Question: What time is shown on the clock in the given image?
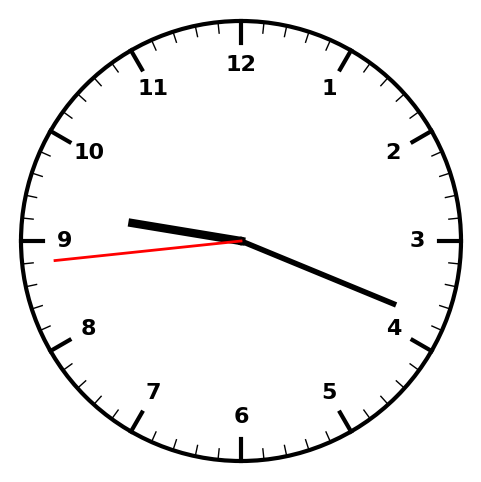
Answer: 09:18:44